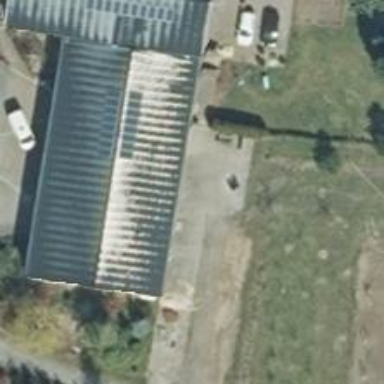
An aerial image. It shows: Garden centre housed in building.